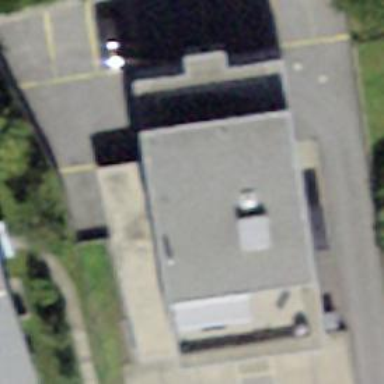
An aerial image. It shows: Veterinary facility.